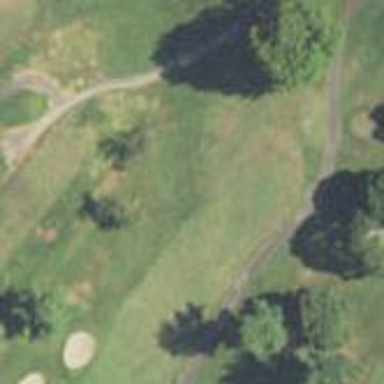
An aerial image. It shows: Golf fairway surrounded by grass.